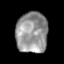
Tissue: skin
Cell type: Epithelial cells
Senescence score: 0.2763
Nuclear area (px): 1283
Mean DAPI intensity: 148.28